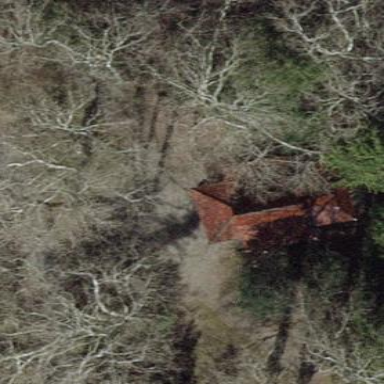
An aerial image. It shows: Hut.